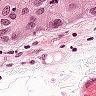
Metastatic tissue present: yes